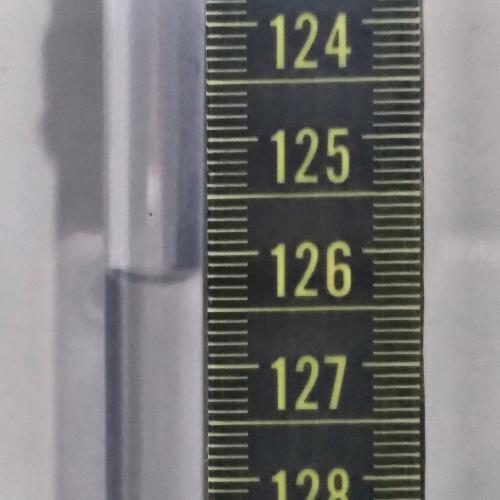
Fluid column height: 126.2 cm